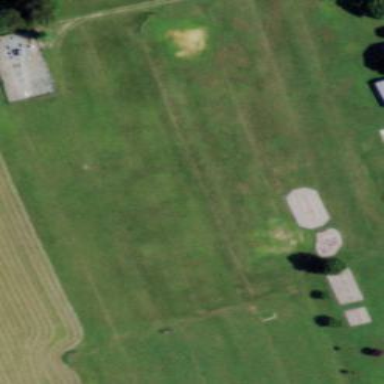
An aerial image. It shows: Recreation ground.